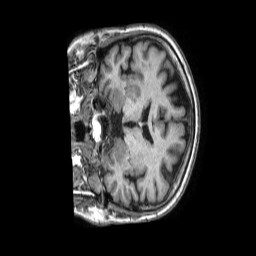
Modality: T1w
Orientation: coronal
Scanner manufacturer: philips
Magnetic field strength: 1.5 T
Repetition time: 0.007107 s
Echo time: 0.003208 s